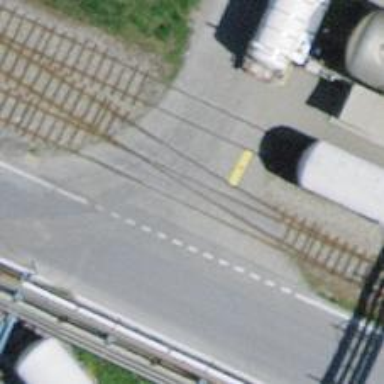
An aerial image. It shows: Single-track railway spur.